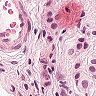
Metastatic tissue present: yes